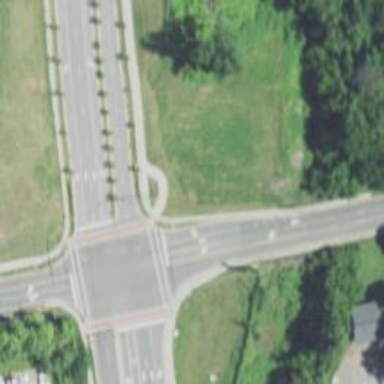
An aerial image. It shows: Marked footway crossing with excellent trail visibility.